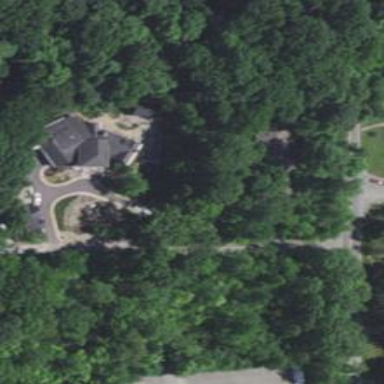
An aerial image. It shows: Driveway leading to service road.